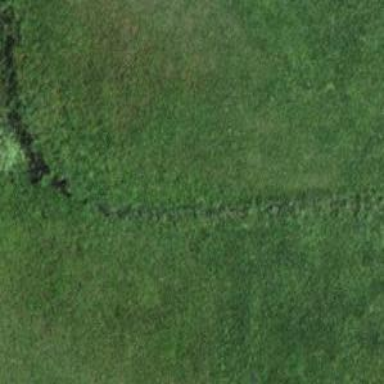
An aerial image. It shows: Ditch in the surroundings.